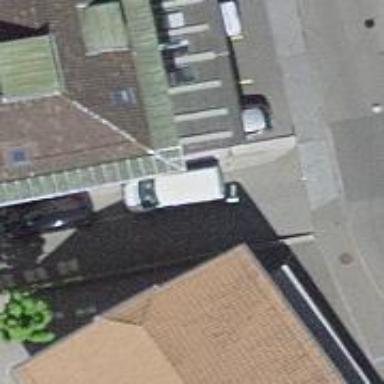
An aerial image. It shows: Building with surveillance equipment installed.